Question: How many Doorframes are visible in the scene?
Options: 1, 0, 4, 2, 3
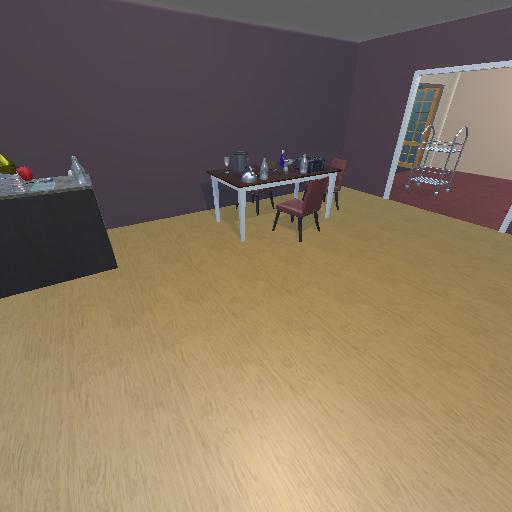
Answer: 1